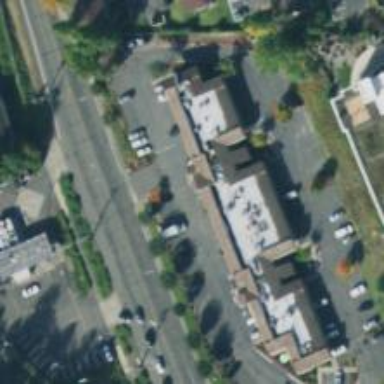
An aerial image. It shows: Veterinary facility.